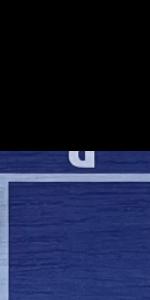
Label: Empty